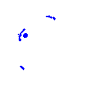
Particle: pion